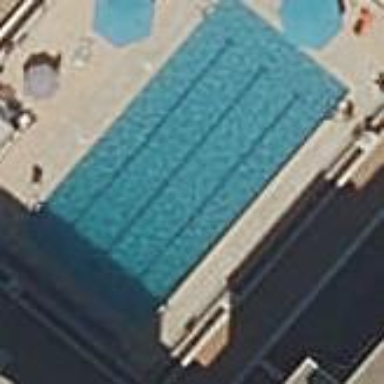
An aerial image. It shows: Swimming pool located in leisure land.